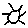
Label: sun